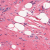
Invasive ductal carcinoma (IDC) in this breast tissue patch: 0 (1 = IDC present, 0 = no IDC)